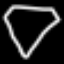
Label: diamond